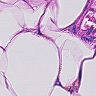
Metastatic tissue present: no